Question: Could anybody please inform me which type of view is shown in the iOS 7 maps app when you touch the small info button in the right bottom corner? It only covers half the screen and I want to reuse it, but have no clue what to search for.
Thanks

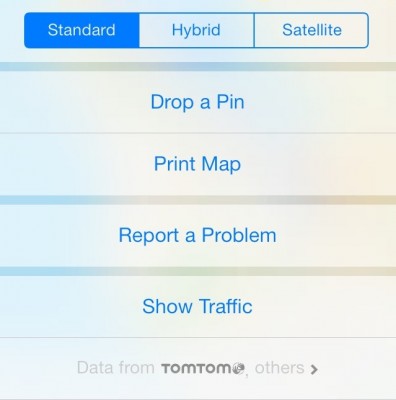
Answer: That appears to be a <URL>.